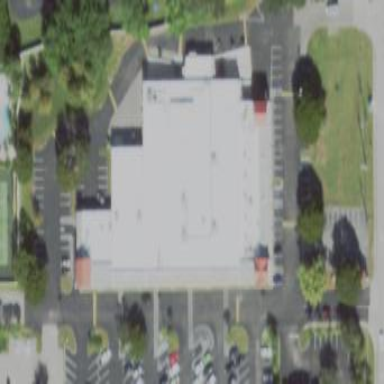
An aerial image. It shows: Building.